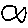
Label: fish